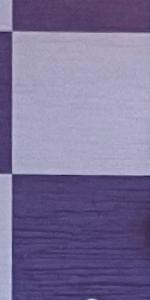
Label: Empty